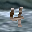
Label: 4